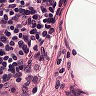
Metastatic tissue present: no